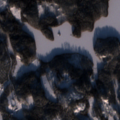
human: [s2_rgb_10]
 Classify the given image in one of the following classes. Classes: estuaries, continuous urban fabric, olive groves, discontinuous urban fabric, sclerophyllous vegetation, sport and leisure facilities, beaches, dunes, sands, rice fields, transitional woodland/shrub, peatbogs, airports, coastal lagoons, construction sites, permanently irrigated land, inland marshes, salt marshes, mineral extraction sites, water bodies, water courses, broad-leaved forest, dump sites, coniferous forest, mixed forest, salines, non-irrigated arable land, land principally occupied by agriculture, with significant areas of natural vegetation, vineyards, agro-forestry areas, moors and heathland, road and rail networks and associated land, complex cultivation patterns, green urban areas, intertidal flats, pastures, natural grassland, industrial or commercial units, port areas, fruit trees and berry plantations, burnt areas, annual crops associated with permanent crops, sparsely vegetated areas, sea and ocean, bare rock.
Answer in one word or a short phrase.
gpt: coniferous forest, mixed forest, water bodies